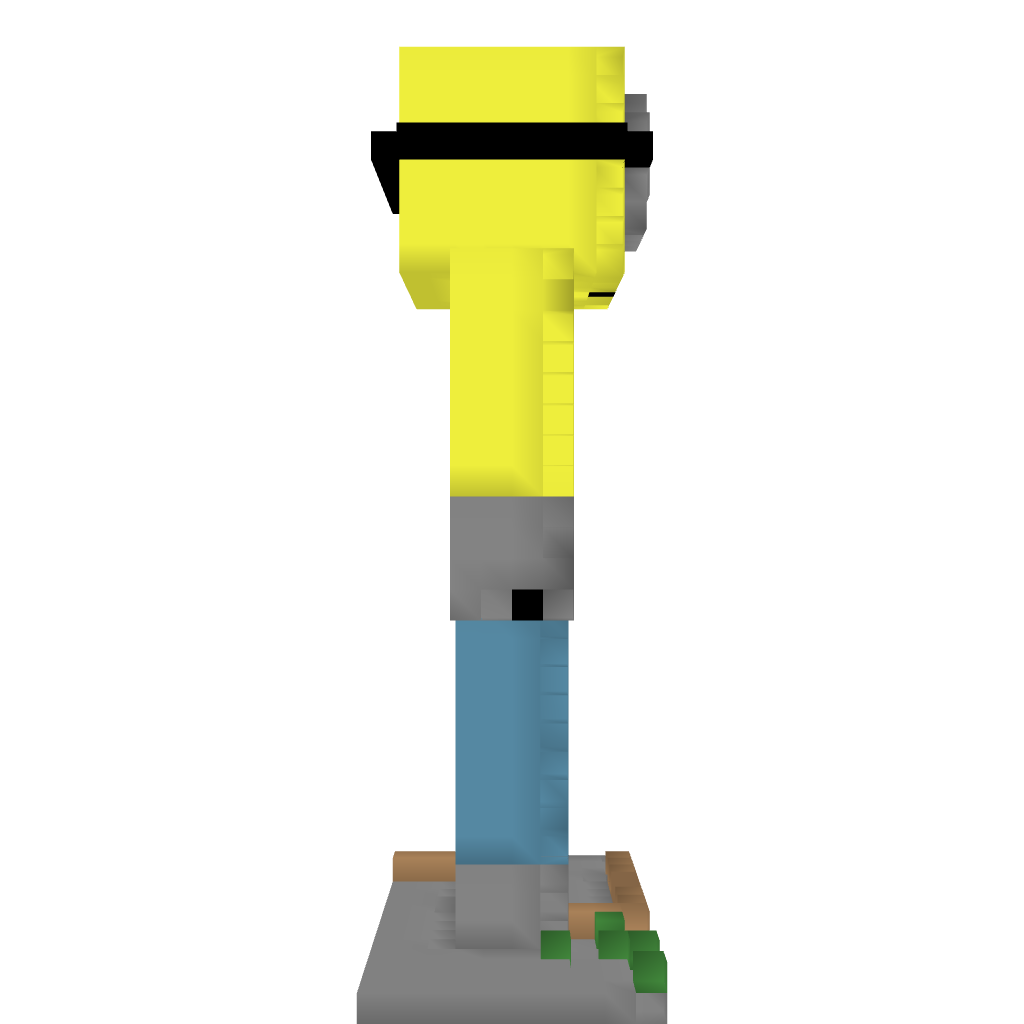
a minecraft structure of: Minion Statue bad low quality